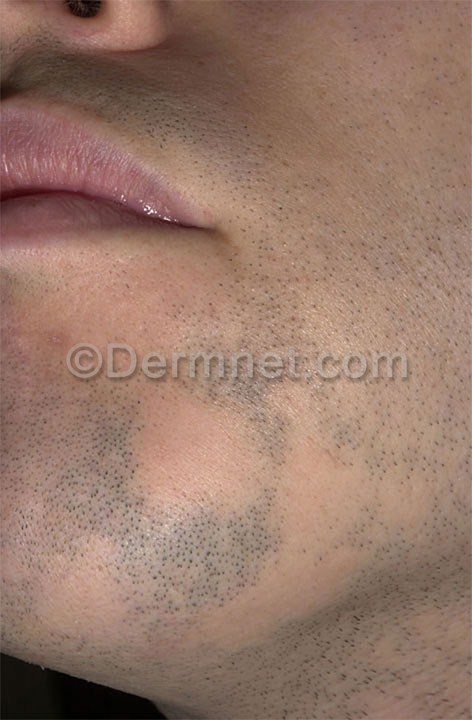
Disease: Nail Fungus and other Nail Disease